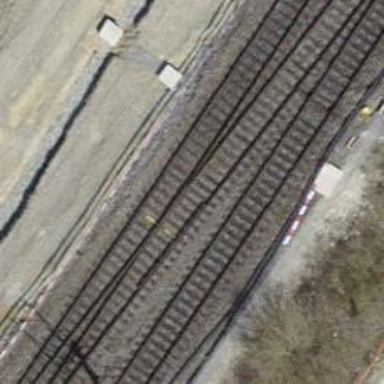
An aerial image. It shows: Rail siding with electrified contact lines for trains.